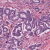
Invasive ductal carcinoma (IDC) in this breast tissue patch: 1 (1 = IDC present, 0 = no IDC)